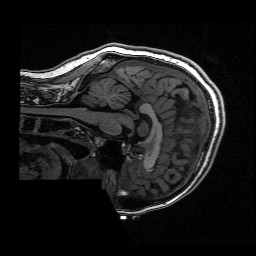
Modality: T1w
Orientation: sagittal
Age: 23
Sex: female
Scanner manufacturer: siemens
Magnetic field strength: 3 T
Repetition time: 2.53 s
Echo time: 0.00126 s